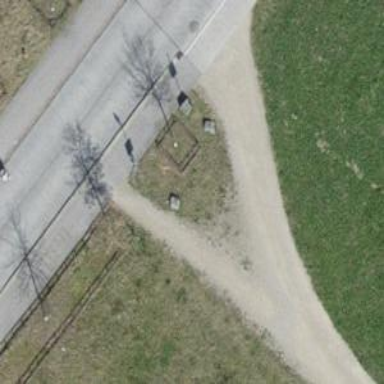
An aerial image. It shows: Compacted path.